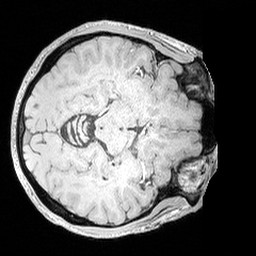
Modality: MP2RAGE
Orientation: axial
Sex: male
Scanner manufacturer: siemens
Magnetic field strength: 3 T
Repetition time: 5 s
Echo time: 0.00292 s